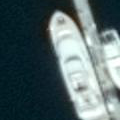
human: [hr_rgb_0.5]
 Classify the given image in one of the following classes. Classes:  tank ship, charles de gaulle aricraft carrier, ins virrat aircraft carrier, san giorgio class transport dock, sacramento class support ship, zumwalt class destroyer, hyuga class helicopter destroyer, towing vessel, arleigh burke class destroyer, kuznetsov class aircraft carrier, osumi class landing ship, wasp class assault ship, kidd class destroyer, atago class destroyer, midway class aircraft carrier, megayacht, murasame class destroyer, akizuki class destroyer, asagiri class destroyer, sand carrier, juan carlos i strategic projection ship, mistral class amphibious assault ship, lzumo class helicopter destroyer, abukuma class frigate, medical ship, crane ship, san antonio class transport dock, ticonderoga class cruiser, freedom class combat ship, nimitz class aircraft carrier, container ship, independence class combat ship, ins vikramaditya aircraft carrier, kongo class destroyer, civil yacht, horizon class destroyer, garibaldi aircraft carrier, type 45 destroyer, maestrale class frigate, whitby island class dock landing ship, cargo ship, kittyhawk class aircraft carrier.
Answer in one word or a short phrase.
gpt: Civil yacht